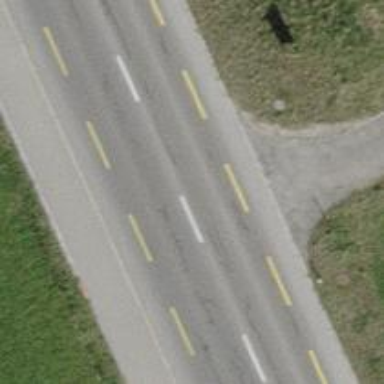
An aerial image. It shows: Tertiary road with asphalt surface and cycle lane.